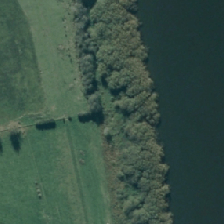
Land cover: deciduous_hardwood